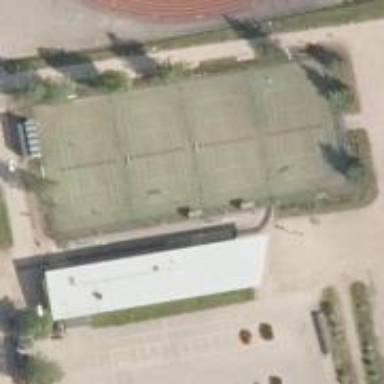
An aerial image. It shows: Tennis court with fence surrounding it. The court is located in leisure land pitch.